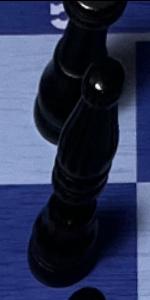
Label: Bishop_Black